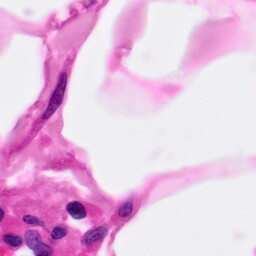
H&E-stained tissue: Pancreatic